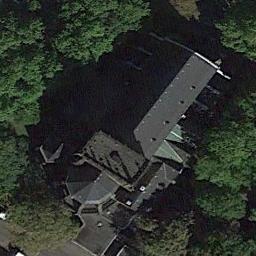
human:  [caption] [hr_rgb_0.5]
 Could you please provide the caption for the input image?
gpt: This is a church with many thick trees around it .

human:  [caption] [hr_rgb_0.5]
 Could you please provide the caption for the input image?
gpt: The church is surrounded by many trees .

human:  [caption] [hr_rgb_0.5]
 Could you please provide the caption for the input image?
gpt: A cathedral with a gray roof  The main house in the middle of the church has a dome  There are several trees around the church .

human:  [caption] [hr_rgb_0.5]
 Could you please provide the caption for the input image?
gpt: The church with a tower and the rest of the church has some gray sloping roofs .

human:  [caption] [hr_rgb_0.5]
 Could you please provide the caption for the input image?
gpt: There are many trees near the church .